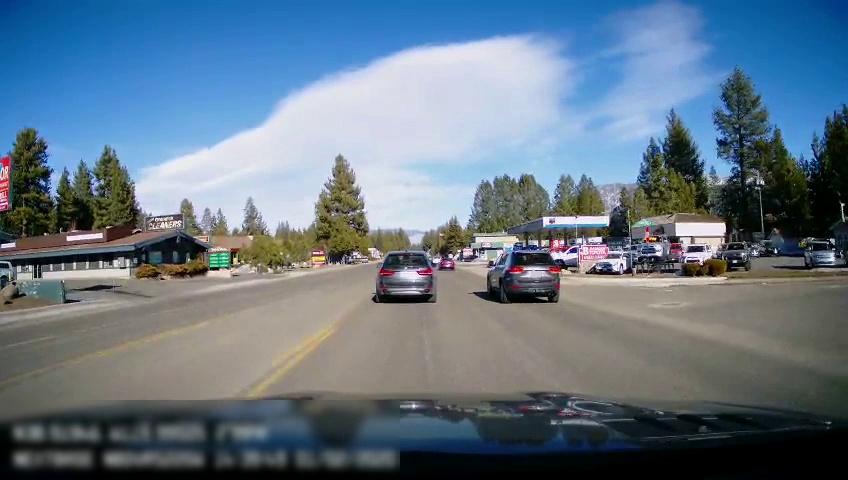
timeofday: Day
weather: Sunny
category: Drivable Space
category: Vehicles | Car
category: Vehicles | Truck
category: Vehicles | SUV
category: Vehicles | SUV
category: Vehicles | SUV
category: Vehicles | SUV
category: Vehicles | SUV
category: Vehicles | SUV
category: Vehicles | Car
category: Lanes | Opposite Lane
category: Lanes | Current Lane